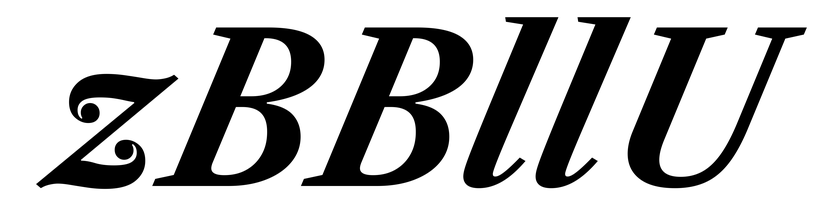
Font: LibreCaslonText-Italic_Bold_Italic